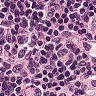
Metastatic tissue present: yes